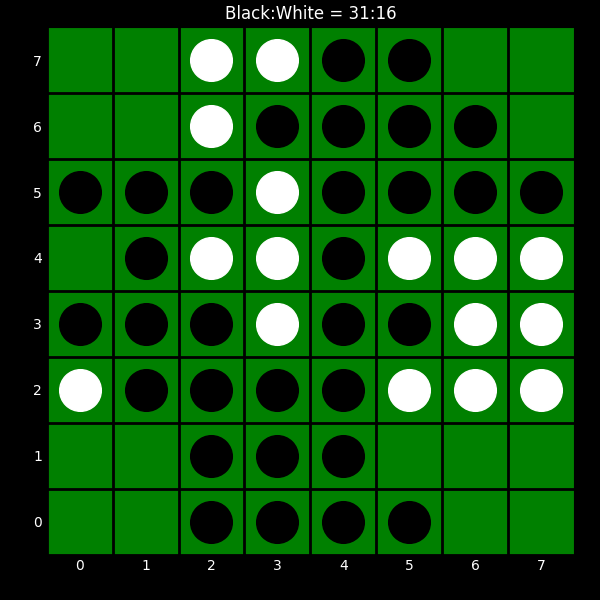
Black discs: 31
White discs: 16